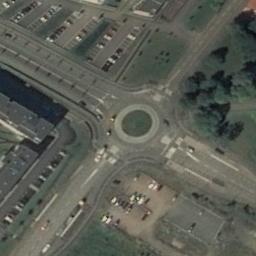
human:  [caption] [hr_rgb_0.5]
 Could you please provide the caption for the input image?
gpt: The roundabout with four exits and entrances is surrounded by some buildings and parking lots .

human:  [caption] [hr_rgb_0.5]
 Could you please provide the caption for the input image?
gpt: The roundabout is on the grass next to trees .

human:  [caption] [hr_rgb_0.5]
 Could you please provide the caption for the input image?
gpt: There are several moving vehicles on the road at the roundabout  There are some trees and a large lawn around the roundabout  Many cars are parked in the open space beside the roundabout .

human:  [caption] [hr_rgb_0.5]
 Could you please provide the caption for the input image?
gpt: There are many cars beside the roundabout .

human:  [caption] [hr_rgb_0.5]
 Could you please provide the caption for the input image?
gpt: There are some green trees and lawns near the roundabout .